Question: I'm trying to upload an image using this script:
'''
$photoName = $uploadedPhoto["name"];
$photoType = $uploadedPhoto["type"];
$photoSize = $uploadedPhoto["size"];
$photoTemp = $uploadedPhoto["tmp_name"];
$photoError = $uploadedPhoto["error"];
$ext=substr($photoName, strripos($photoName, '.'), strlen($photoName));
if(!strcmp(".jpg",$ext) || !strcmp(".jpeg",$ext)) {
$src_img=imagecreatefromjpeg($photoTemp);
}
if(!strcmp(".png",$ext)) {
$src_img=imagecreatefrompng($photoTemp);
}
list($width,$height)=getimagesize($photoTemp);
$dst_img=ImageCreateTrueColor(130, 130);
imagecopyresampled($dst_img,$src_img,0,0,0,0, 130, 130,$height,$width);
if(!strcmp(".png",$ext))
$imageCreated = imagepng($dst_img, $newImage['dir']."/".$newImage['newName'].$ext);
else
$imageCreated = imagejpeg($dst_img,$newImage['dir']."/".$newImage['newName'].$ext);
imagedestroy($dst_img);
imagedestroy($src_img);
'''
And I want the image to be size of 130x130 px. Now what I get is an img with a black spaces and even cut a bit..

Now how do I make it work the right way?
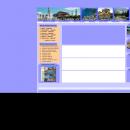
Answer: You have your width and height parameters swapped on the imagecopyresampled call. try swapping $width and $height.